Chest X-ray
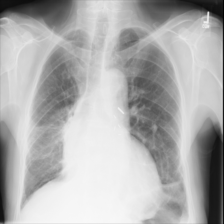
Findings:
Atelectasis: negative
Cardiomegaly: negative
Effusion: negative
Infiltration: negative
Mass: negative
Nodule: negative
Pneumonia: negative
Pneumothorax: negative
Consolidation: negative
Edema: negative
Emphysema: negative
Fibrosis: negative
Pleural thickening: negative
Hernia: negative